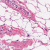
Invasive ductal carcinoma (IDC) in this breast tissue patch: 0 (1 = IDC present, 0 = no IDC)